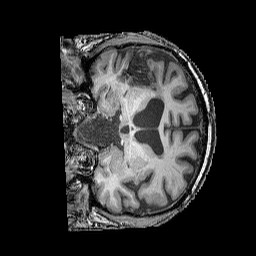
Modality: T1w
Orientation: coronal
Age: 55
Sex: male
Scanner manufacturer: siemens
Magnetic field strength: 3 T
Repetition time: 2.25 s
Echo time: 0.00411 s